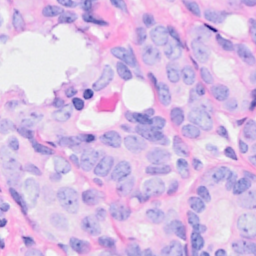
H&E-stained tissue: Breast